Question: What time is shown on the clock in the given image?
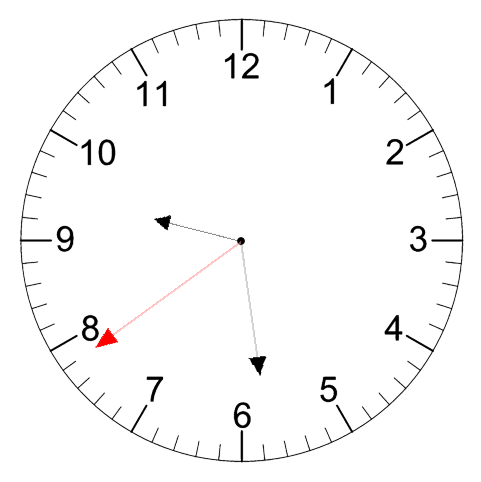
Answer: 09:28:39